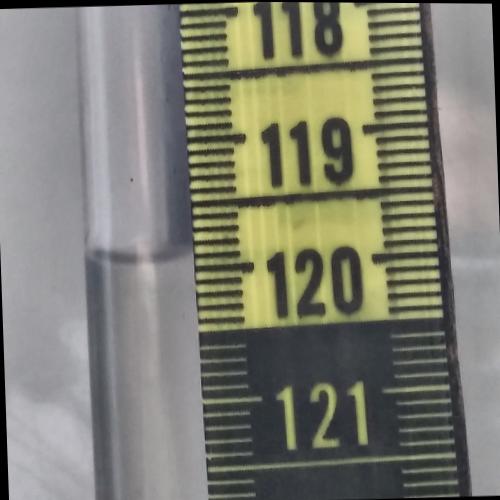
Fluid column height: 119.9 cm